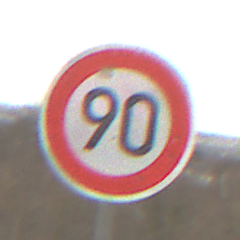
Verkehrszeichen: Geschwindigkeit90
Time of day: Midday
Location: Outdoor (Nature)
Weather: Overcast
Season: NotSpecified
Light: Natural